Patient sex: M
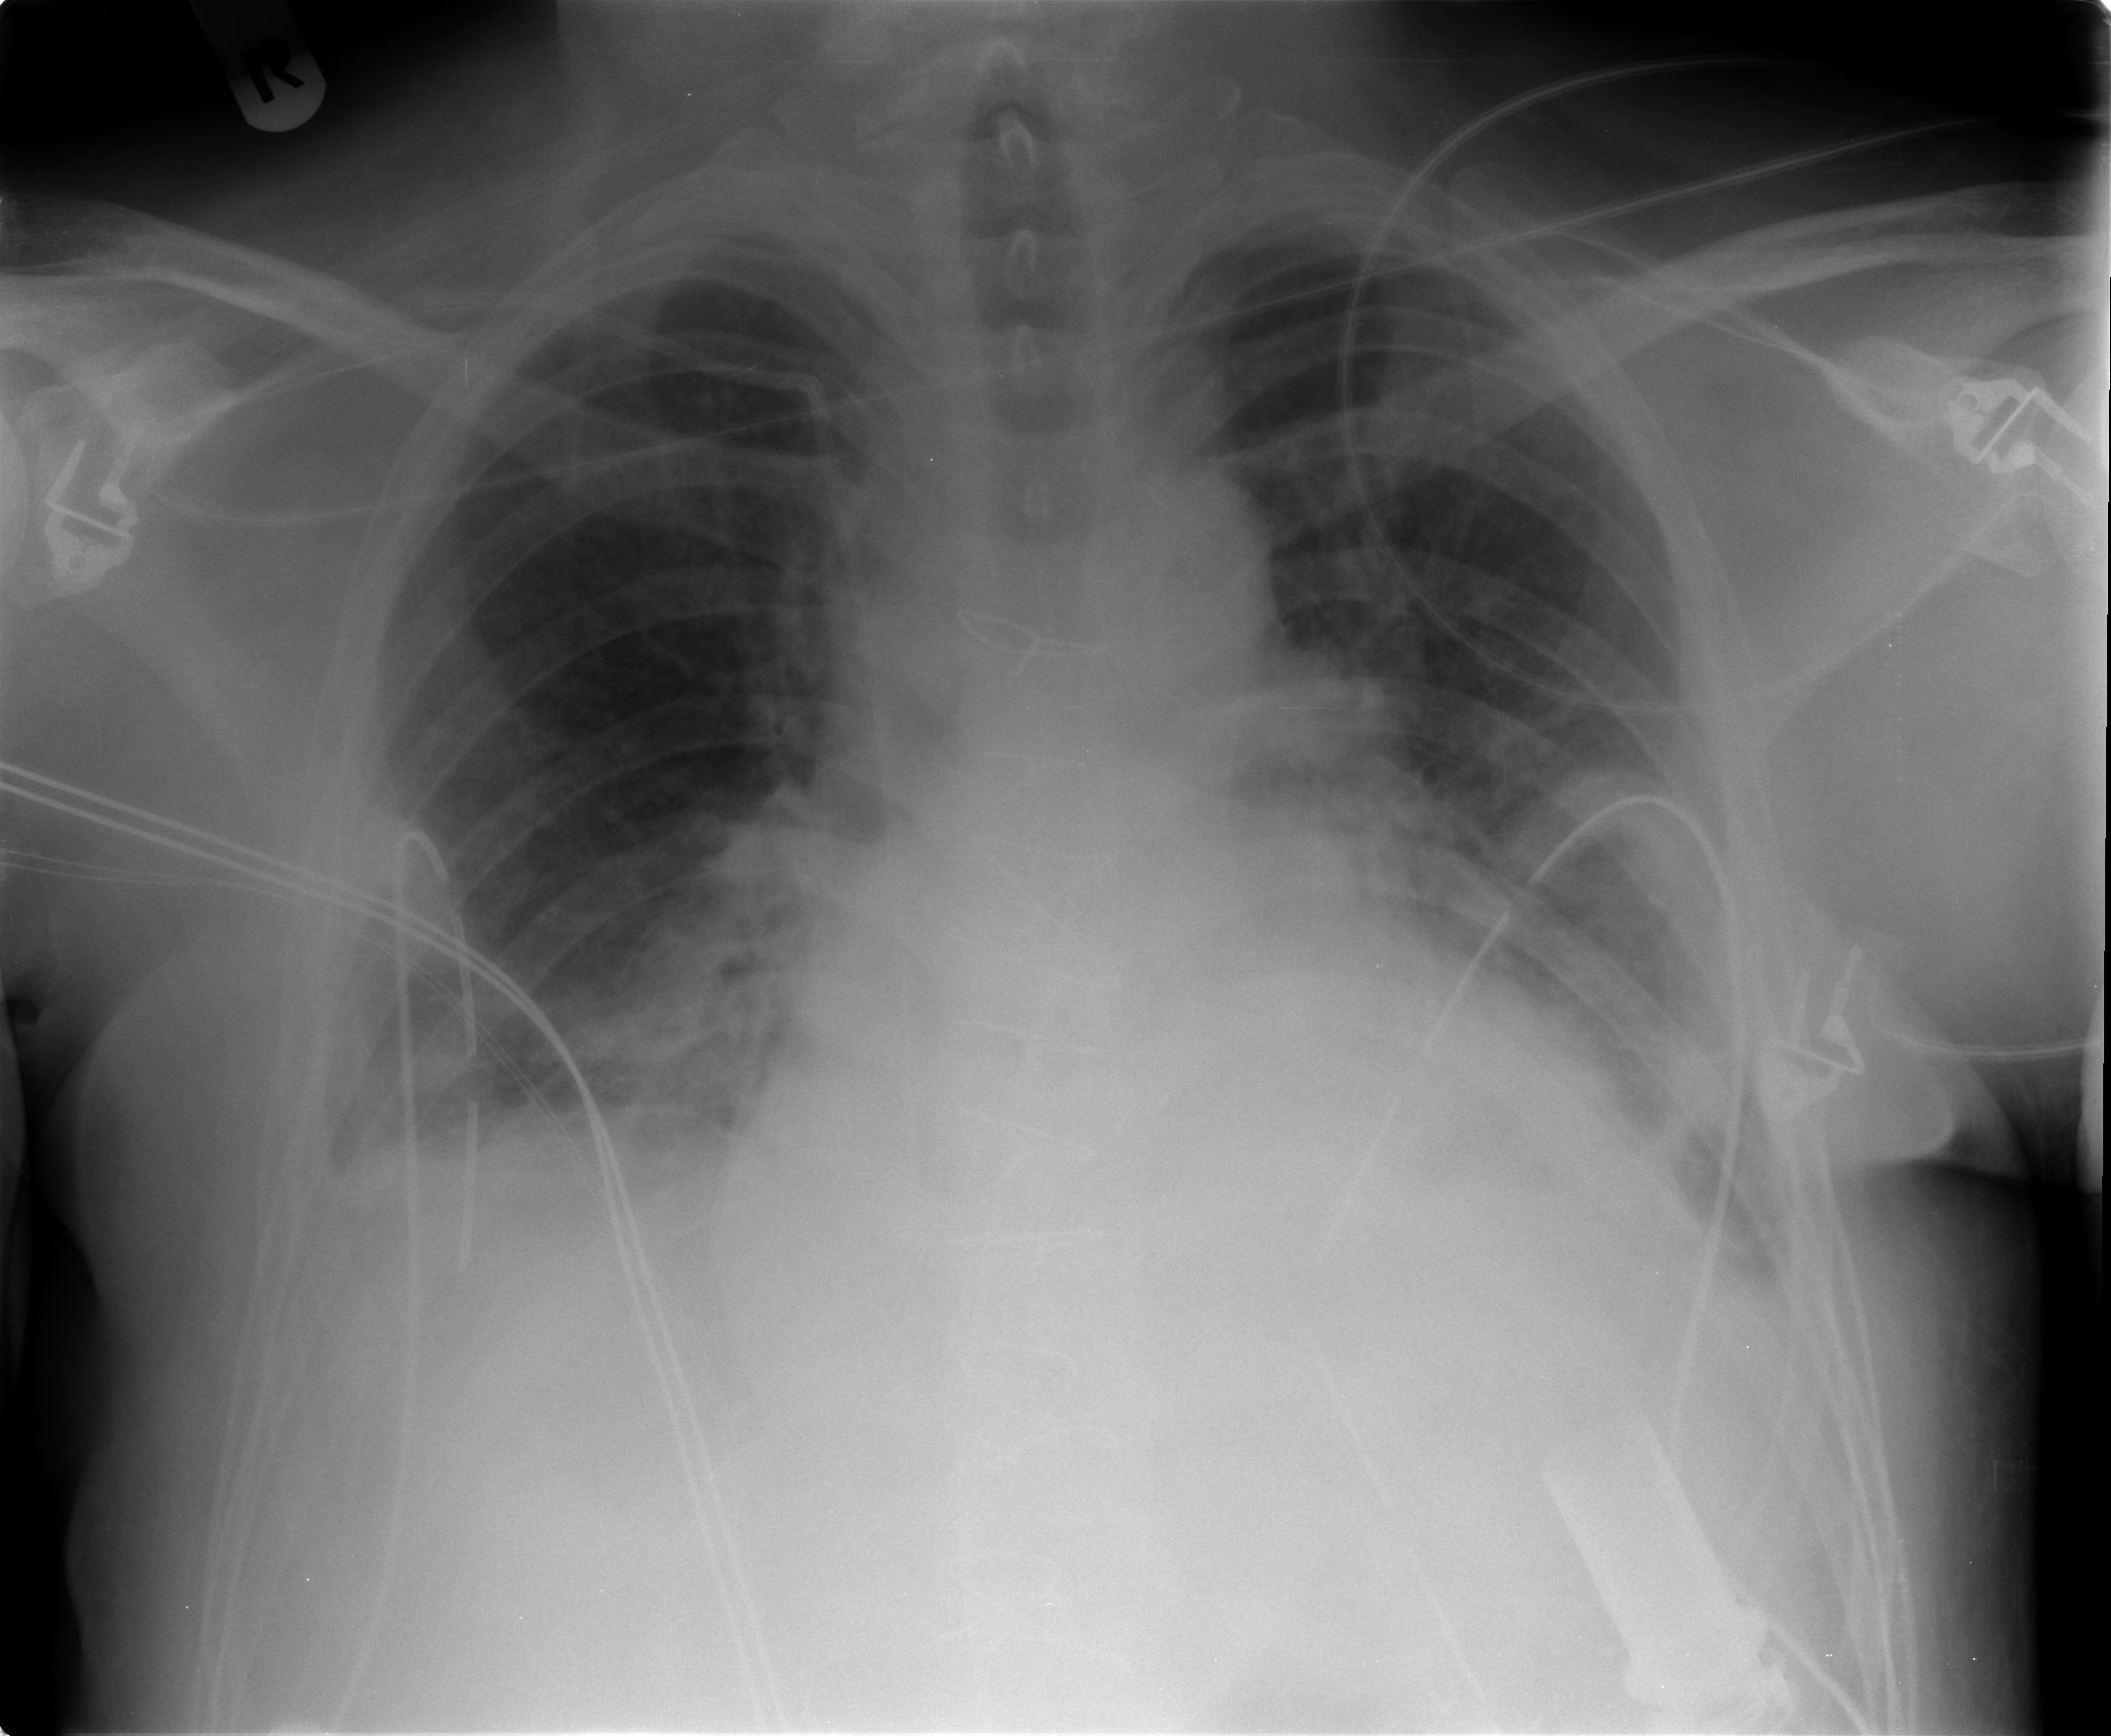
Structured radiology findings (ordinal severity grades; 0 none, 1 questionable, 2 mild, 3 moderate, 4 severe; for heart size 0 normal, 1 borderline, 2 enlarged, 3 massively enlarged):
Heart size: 2
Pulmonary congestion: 2
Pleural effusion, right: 2
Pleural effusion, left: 2
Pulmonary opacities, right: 1
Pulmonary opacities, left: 0
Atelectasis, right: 2
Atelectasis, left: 2